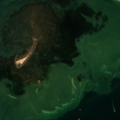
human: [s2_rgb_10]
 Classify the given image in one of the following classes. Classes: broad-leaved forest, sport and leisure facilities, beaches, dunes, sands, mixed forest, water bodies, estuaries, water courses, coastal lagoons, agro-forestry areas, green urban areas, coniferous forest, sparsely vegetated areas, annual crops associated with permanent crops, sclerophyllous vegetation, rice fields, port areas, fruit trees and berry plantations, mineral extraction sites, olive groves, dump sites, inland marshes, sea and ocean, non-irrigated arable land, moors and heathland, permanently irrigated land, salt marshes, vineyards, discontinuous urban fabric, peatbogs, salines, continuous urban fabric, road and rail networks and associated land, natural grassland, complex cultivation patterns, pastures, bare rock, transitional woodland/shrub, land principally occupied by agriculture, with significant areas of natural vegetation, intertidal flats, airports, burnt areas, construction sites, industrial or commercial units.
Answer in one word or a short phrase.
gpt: salt marshes, intertidal flats, coastal lagoons